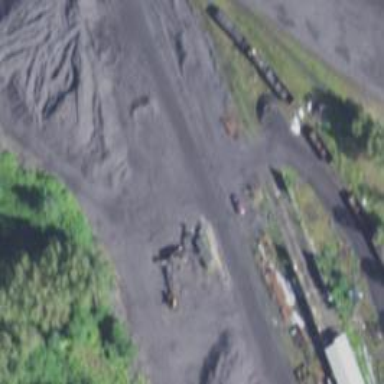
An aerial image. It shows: Abandoned railway yard is depicted.